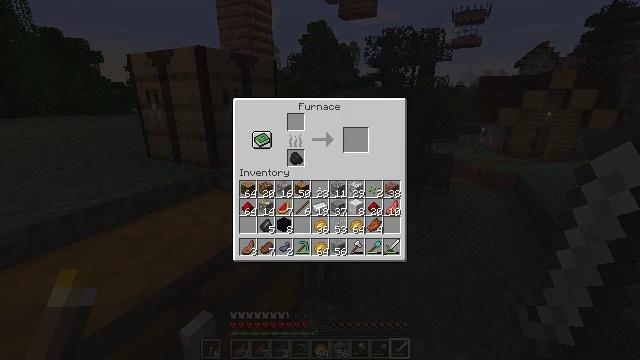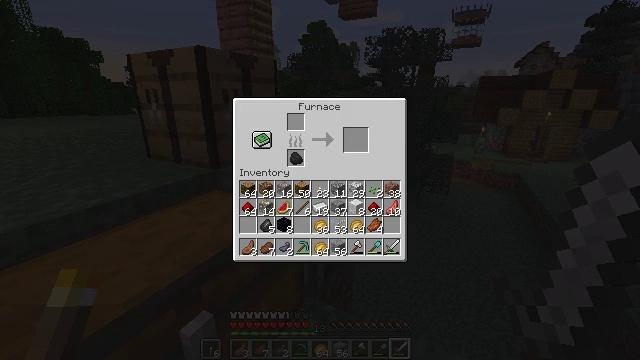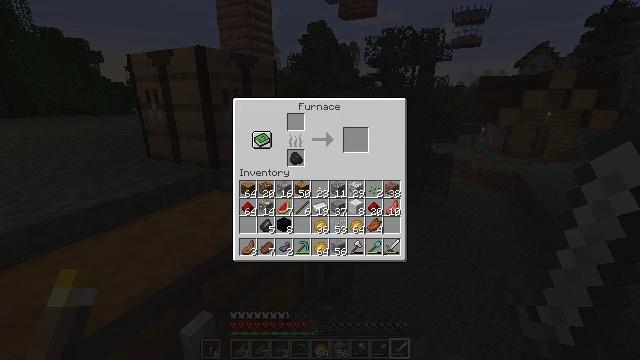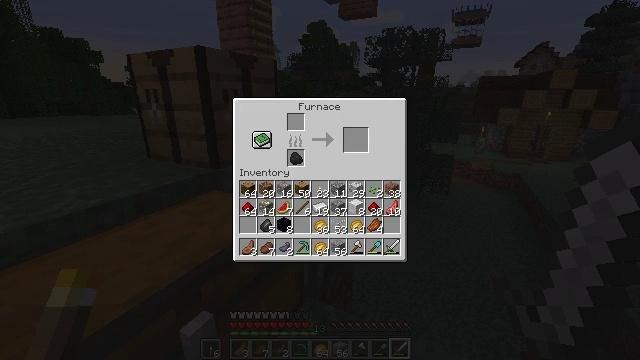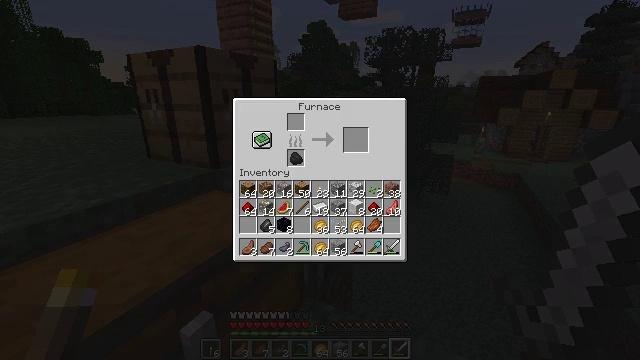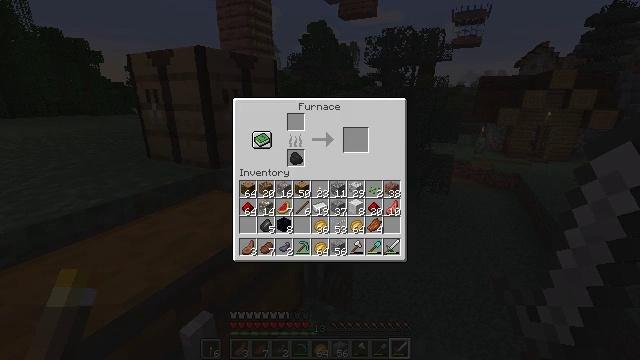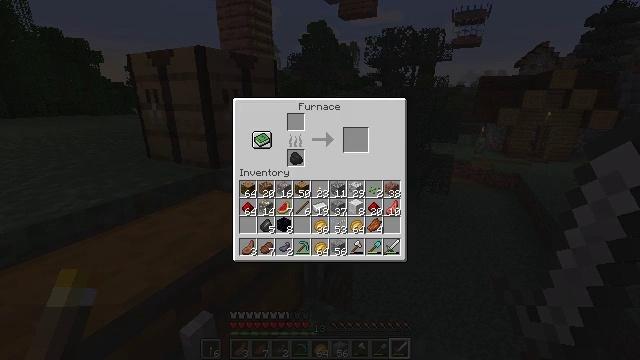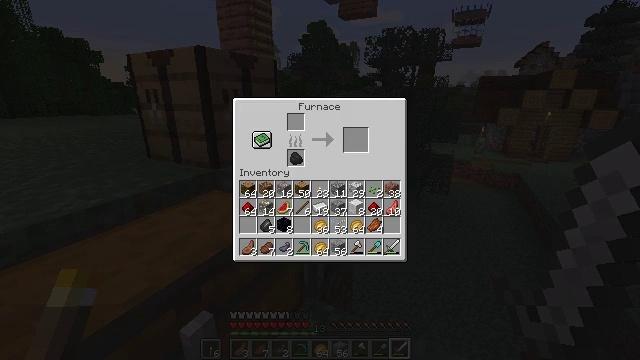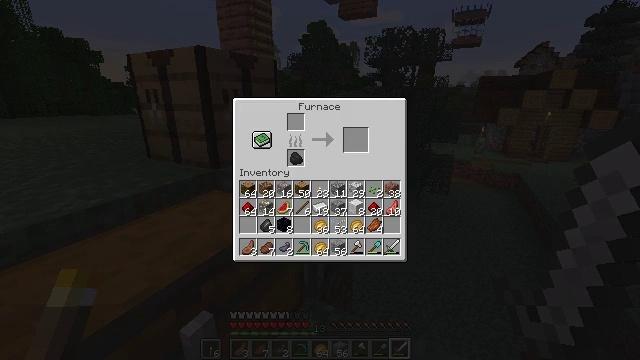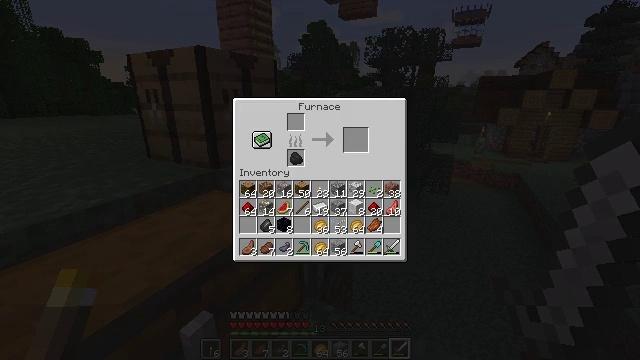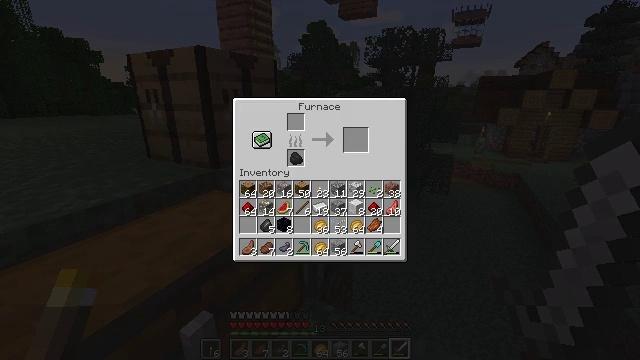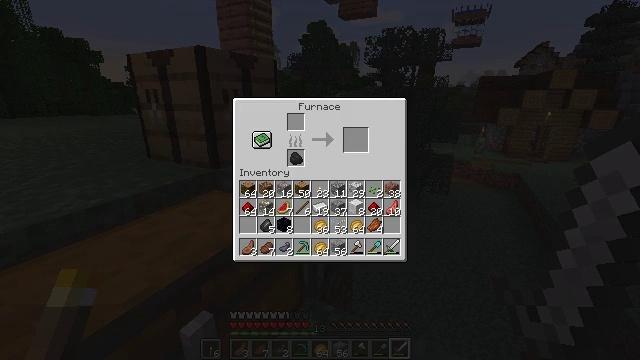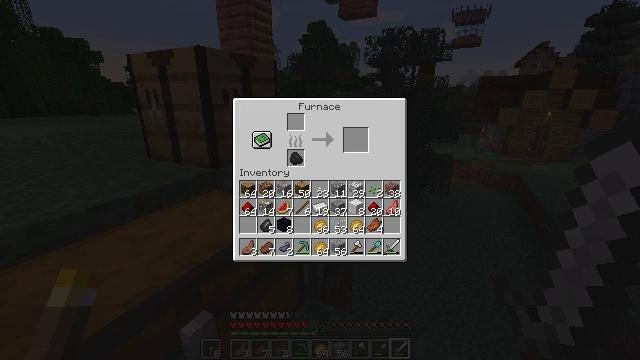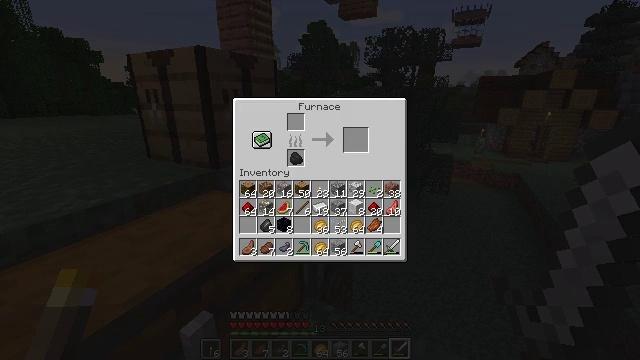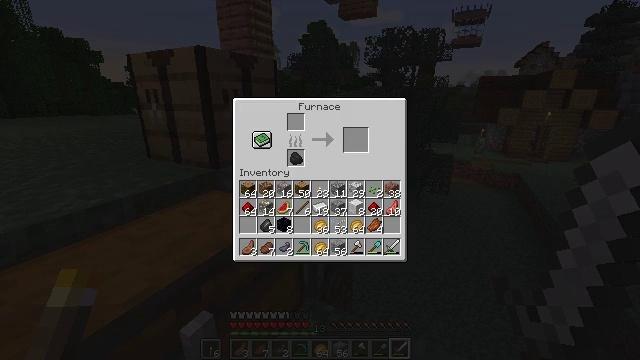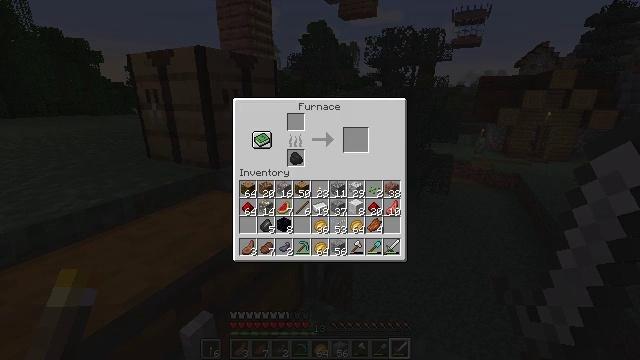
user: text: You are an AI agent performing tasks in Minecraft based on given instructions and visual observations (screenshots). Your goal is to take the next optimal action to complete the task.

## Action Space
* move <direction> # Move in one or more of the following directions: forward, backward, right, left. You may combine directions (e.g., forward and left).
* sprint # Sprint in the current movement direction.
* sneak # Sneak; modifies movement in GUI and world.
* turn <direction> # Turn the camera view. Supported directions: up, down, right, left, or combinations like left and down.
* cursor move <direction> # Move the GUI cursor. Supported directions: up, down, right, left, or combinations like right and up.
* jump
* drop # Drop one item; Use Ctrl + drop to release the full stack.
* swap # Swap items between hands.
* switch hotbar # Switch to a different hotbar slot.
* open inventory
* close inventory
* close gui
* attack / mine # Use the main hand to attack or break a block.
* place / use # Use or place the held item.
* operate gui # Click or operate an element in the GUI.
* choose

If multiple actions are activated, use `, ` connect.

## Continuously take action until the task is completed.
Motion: motion action
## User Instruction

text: Break the melon to get slices.
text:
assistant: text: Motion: no_op
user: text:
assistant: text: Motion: no_op
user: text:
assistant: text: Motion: no_op
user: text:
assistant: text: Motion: no_op
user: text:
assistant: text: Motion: no_op
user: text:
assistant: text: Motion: no_op
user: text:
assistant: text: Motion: no_op
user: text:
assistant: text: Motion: no_op
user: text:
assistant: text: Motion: no_op
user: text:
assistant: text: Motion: no_op
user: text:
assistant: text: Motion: no_op
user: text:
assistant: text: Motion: no_op
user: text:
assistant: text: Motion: no_op
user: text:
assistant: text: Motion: no_op
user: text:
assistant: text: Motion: sneak
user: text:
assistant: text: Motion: sneak
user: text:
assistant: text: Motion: sneak
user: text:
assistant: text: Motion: sneak
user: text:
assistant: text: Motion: no_op
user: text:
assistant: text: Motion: no_op
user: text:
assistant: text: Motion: no_op
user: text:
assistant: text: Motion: no_op
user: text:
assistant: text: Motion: no_op
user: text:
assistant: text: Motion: no_op
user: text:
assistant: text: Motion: no_op
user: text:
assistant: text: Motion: no_op
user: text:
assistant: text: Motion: no_op
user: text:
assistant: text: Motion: no_op
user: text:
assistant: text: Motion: no_op
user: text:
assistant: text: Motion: no_op